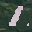
Label: 1